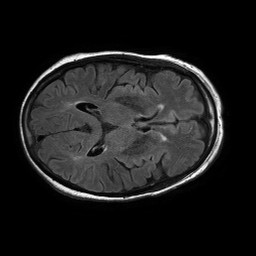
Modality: FLAIR
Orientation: axial
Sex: female
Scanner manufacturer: philips
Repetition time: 11 s
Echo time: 0.125 s